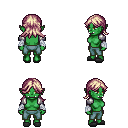
a pixel art fantasy rpg character, female body template, orc, green skin, steel arm armor, teal pants, white blonde loose hair, white cloth bandages, gray slippers, four views (front, back, left, right), 2x2 character sprite sheet, small pixel art, hard edges, no anti-aliasing